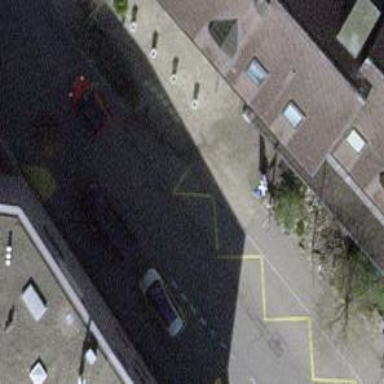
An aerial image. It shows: Parking lane for vehicles.